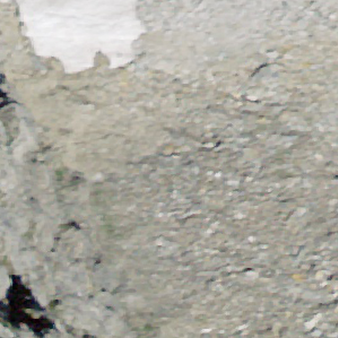
Label: other